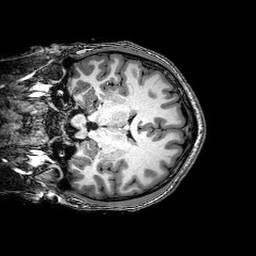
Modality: T1w
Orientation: coronal
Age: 26
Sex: male
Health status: healthy
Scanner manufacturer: philips
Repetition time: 0.008115 s
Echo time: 0.00372 s